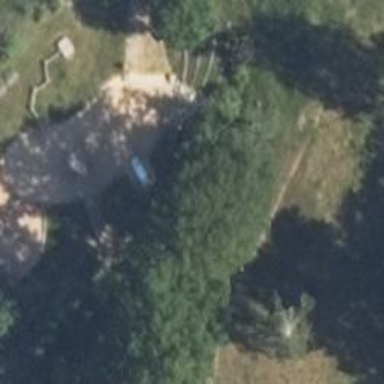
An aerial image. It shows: Playground featuring slide.